Interaction volume radius: 10 \u00c5
Interaction volume height: 35 \u00c5
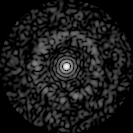
Disorder parameter: 0.8326